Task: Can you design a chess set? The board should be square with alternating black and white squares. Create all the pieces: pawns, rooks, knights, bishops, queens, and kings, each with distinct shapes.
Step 3854:
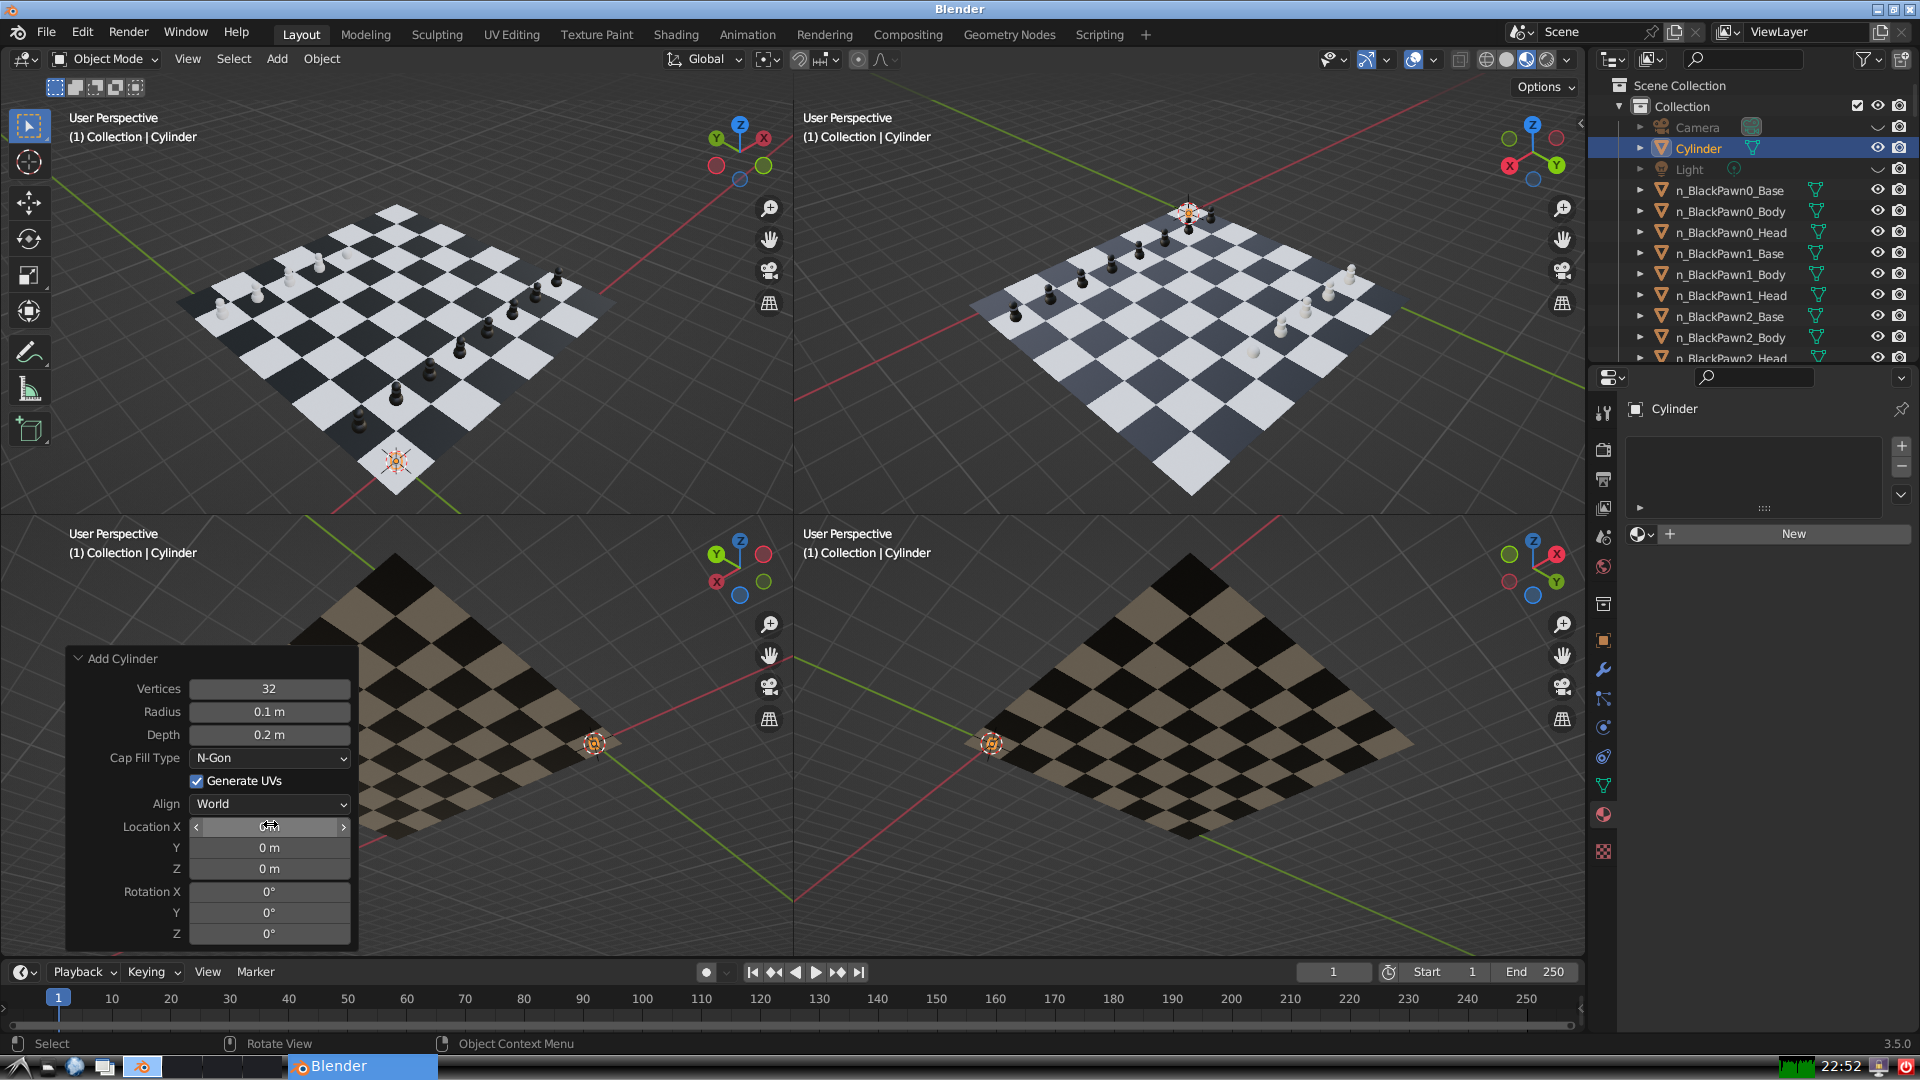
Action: click: no